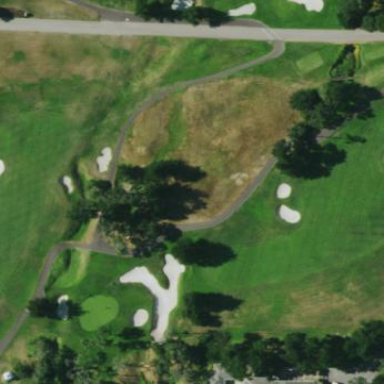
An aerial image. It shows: Rough grassy area used for golf.